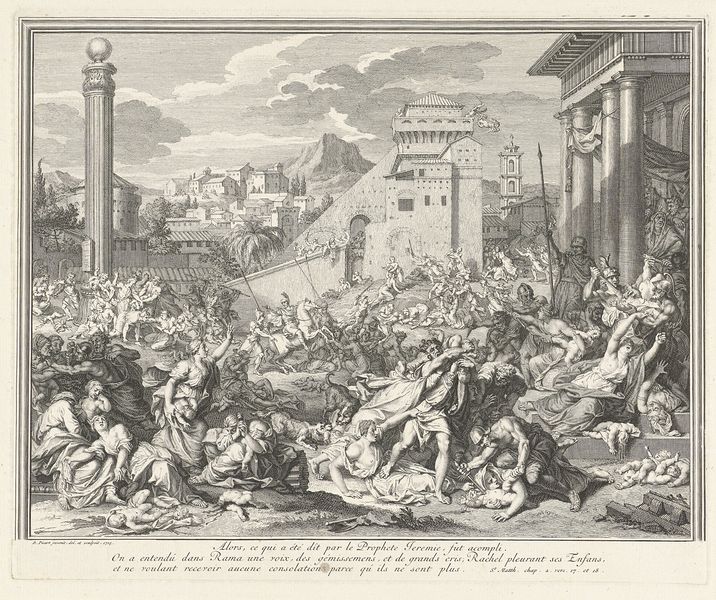
Titel: Kindermoord te Betlehem
Künstler: Bernard Picart
Standort: Amsterdam
Institution: Rijksmuseum
Schlagwörter: homme, village, blanc, noir, femme, mort, montagne, colonne, meurtre, bataille, guerre, temple, palmier